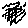
Label: zigzag